Question: While you are debugging in QtCreator, the object inspector shows a column named . For native types it shows their value, but is not a native value and its value is shown too.

In this picture, is a custom type and I want to show its description. Is there any way to do that?
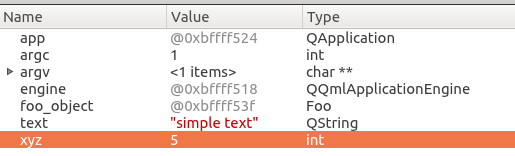
Answer: In order for a custom complex type to show up properly in Qt Creator's object inspector you should either use an existing or write your own <URL>.
They basically allows you to define how your data should be interpreted.